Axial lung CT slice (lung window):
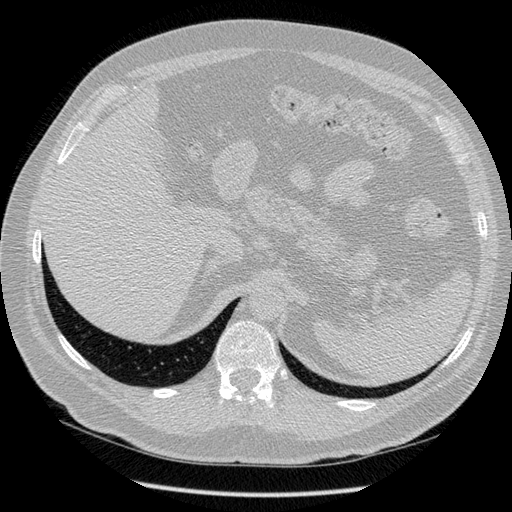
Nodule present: no